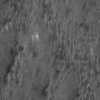
Label: not_dusty